RGB frame:
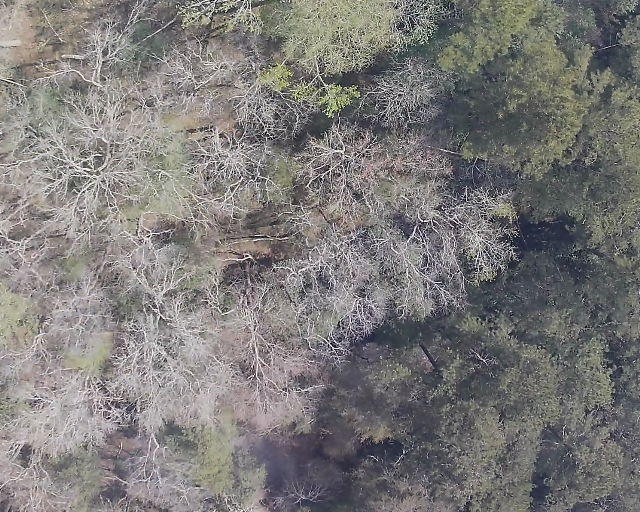
Thermal frame:
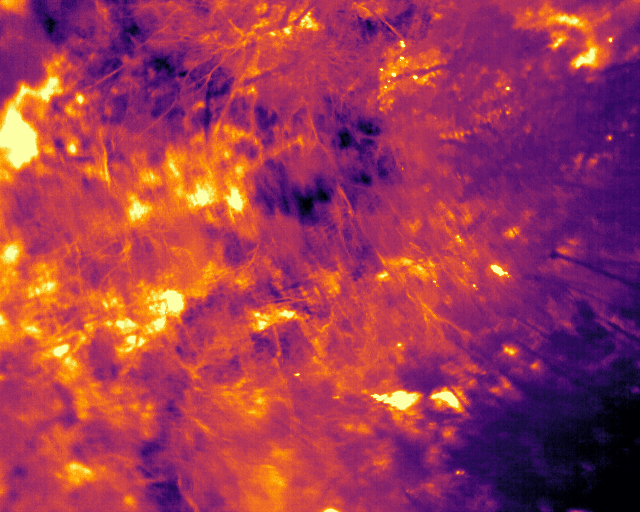
Captured: 2026-02-26 03:42:29
Pixels at or above 80 °C: 2 (fraction of frame: 6.103515625e-06)